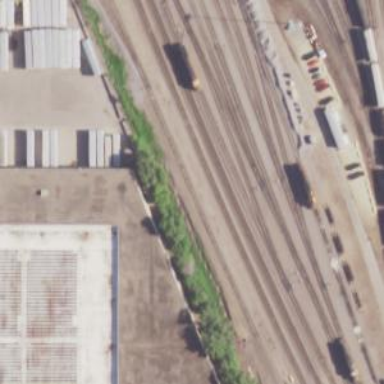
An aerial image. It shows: Railway yard in service.